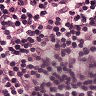
Metastatic tissue present: no